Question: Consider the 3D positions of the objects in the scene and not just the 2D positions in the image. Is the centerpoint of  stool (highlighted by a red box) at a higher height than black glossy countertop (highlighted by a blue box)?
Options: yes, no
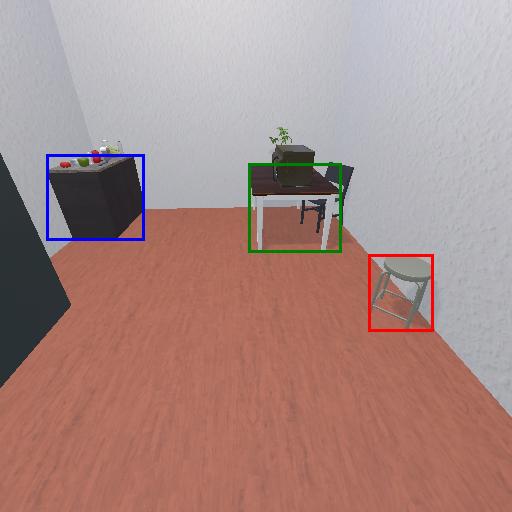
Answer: yes